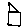
Label: house